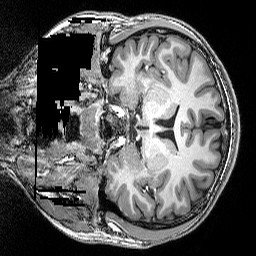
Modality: T1w
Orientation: coronal
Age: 18
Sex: male
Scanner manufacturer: siemens
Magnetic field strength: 3 T
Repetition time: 2.5 s
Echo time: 0.00343 s